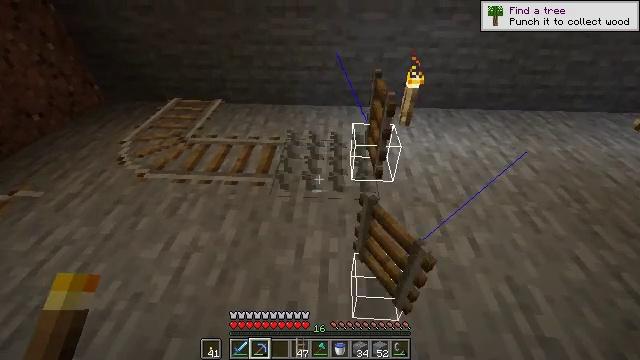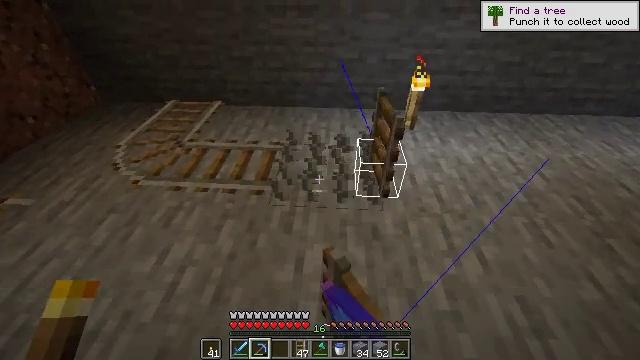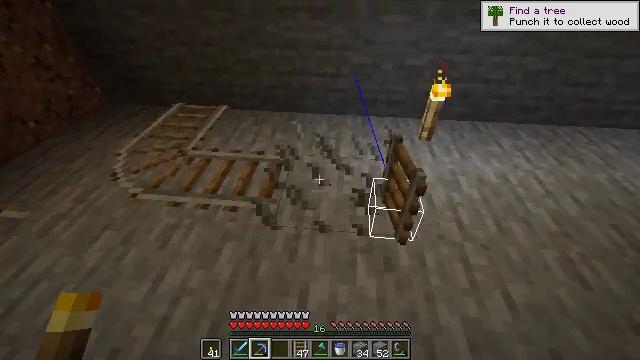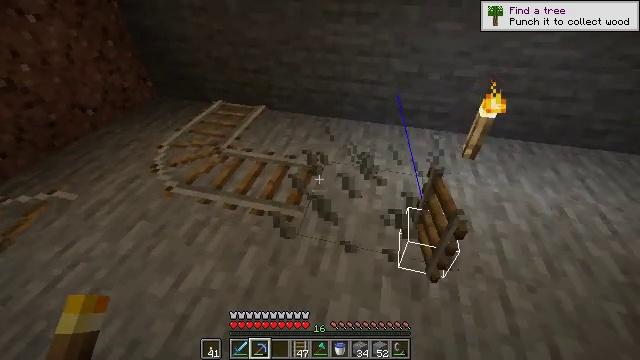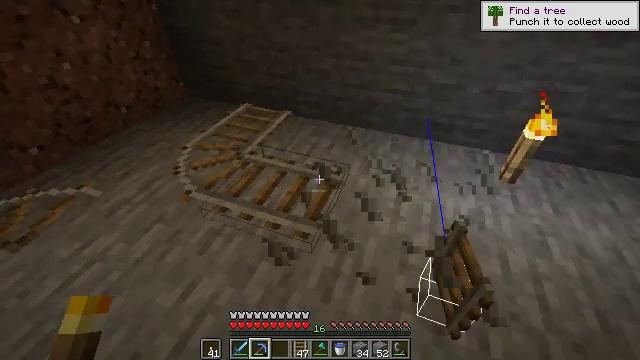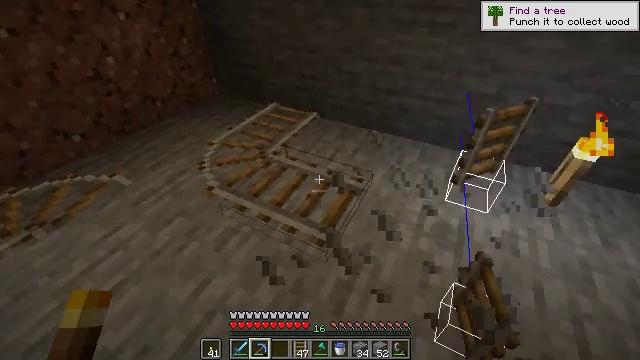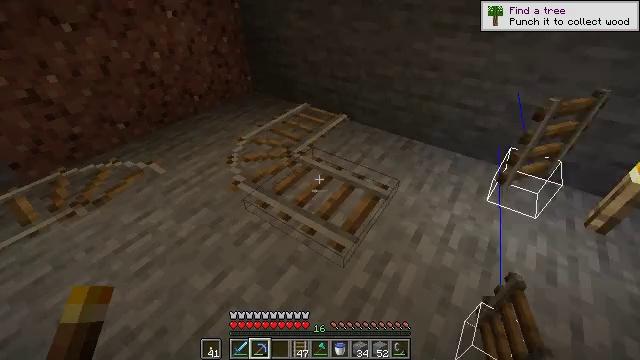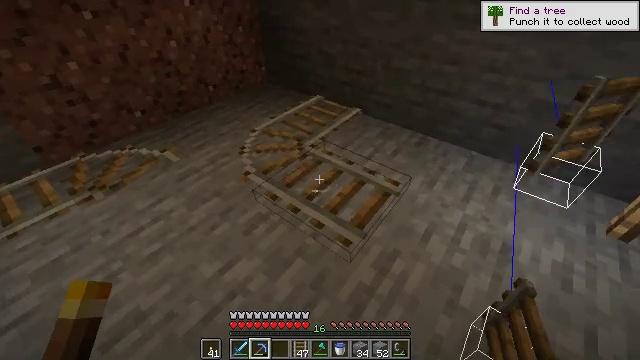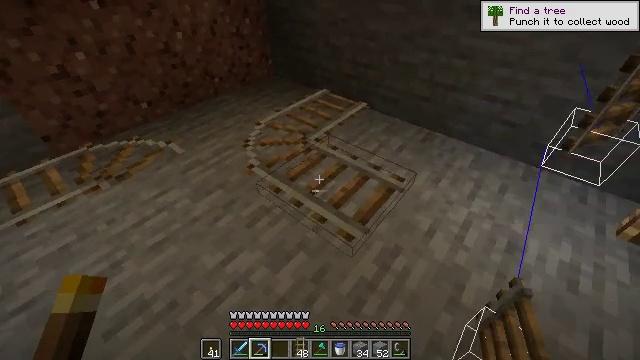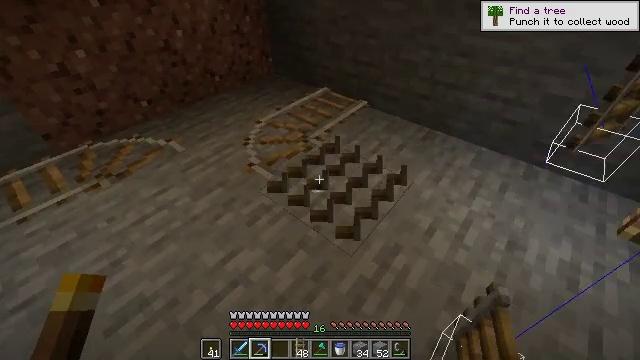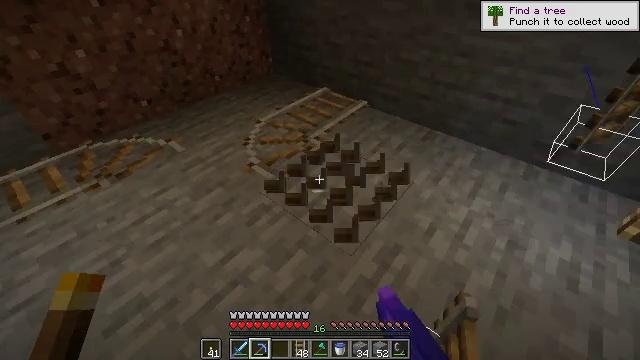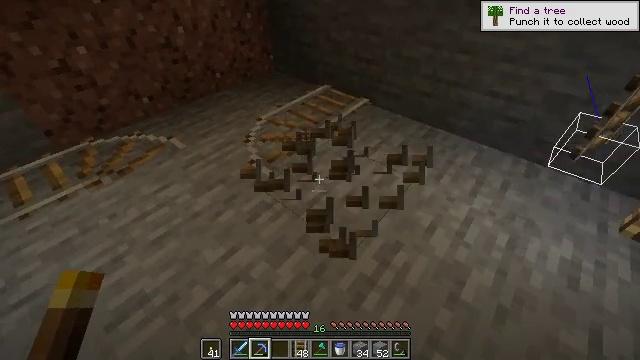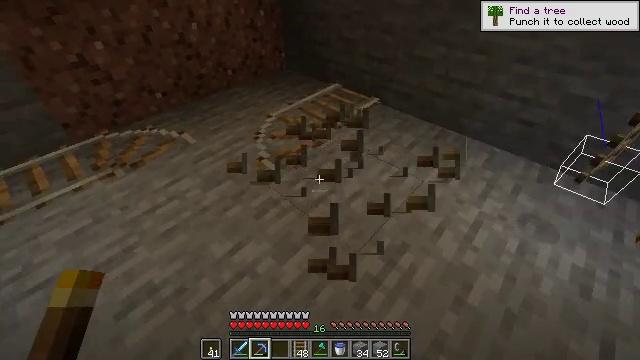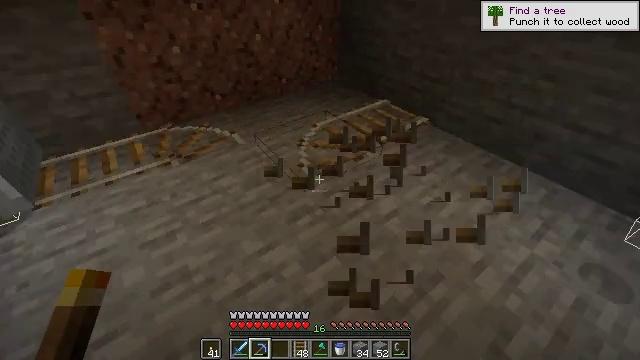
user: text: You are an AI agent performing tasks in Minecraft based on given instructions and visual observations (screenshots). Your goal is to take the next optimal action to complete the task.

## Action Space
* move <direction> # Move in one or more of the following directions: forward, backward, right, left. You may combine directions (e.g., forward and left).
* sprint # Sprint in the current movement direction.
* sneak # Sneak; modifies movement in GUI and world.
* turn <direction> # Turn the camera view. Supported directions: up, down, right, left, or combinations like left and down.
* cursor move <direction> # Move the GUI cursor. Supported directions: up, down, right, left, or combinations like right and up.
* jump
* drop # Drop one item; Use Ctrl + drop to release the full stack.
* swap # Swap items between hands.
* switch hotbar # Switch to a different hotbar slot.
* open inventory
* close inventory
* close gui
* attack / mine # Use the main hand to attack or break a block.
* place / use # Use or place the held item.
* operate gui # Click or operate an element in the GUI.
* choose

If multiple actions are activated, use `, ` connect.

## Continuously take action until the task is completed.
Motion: motion action
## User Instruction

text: Mine the rail.
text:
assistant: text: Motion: move forward, attack / mine
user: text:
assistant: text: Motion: move forward, turn left
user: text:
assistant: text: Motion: move forward, turn left
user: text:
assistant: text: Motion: turn left
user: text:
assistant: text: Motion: turn left
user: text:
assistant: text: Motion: turn left
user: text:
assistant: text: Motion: turn left and down
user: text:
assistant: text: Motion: turn left and down
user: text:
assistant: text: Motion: attack / mine
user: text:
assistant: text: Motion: attack / mine
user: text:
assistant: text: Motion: no_op
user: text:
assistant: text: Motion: turn left
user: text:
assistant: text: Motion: turn left and up
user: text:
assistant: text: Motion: no_op